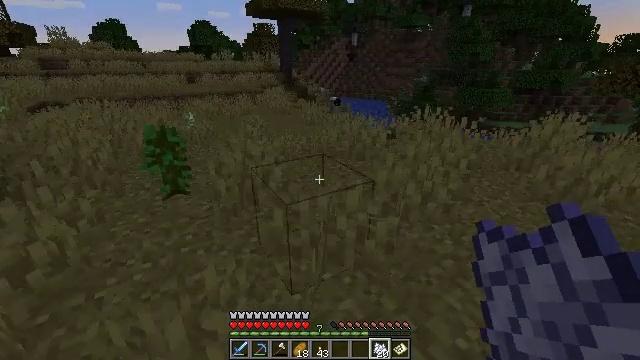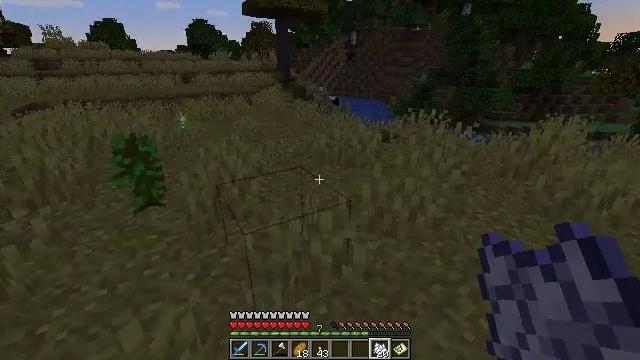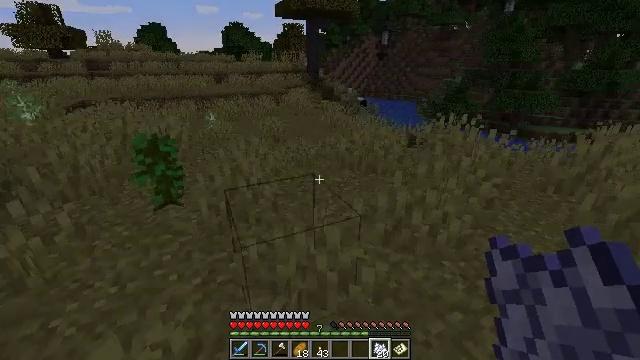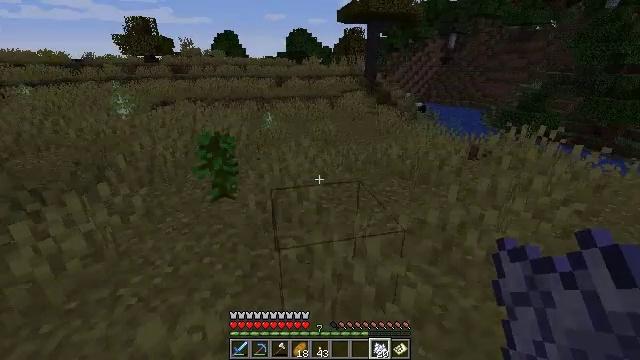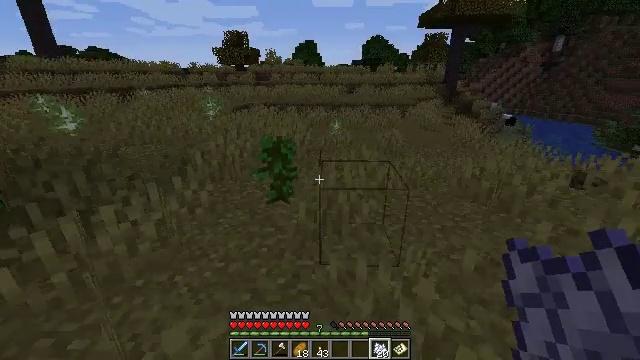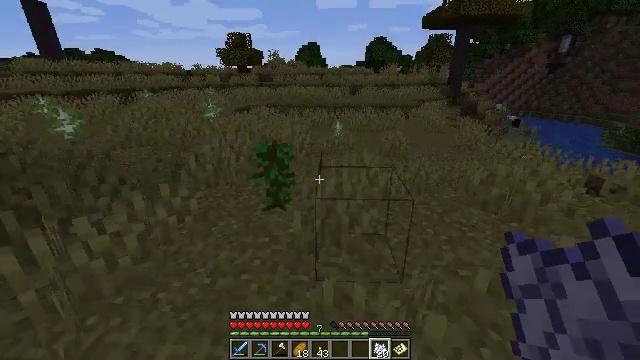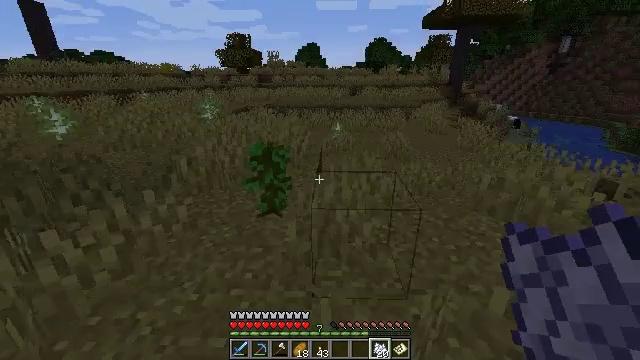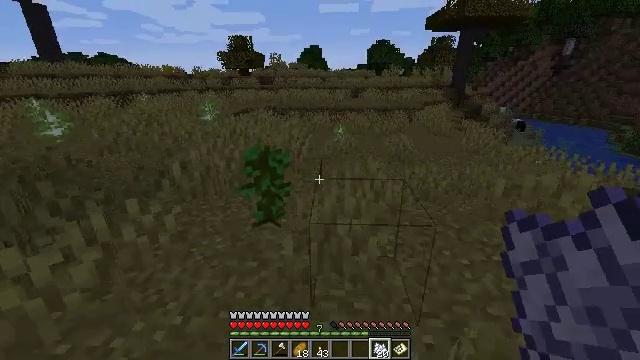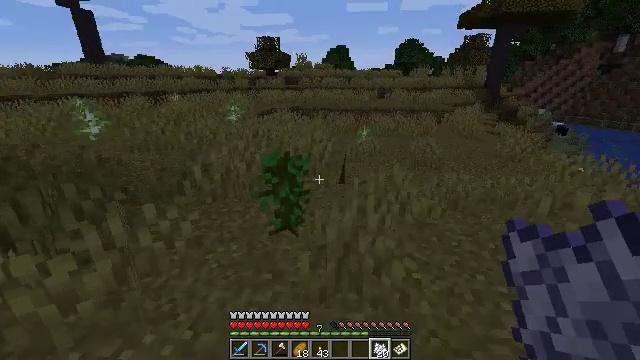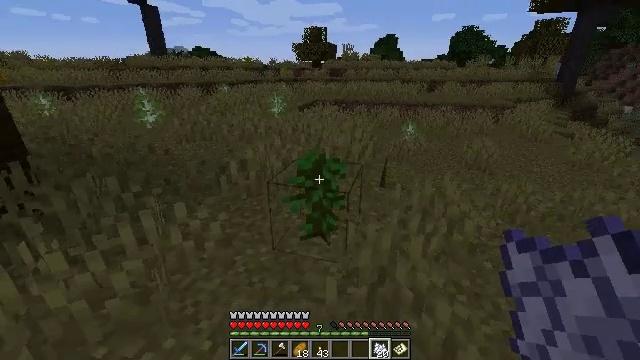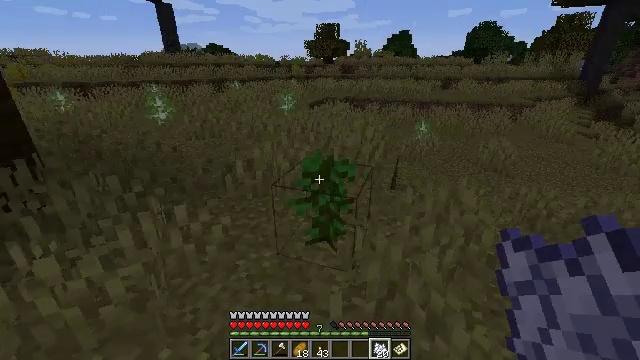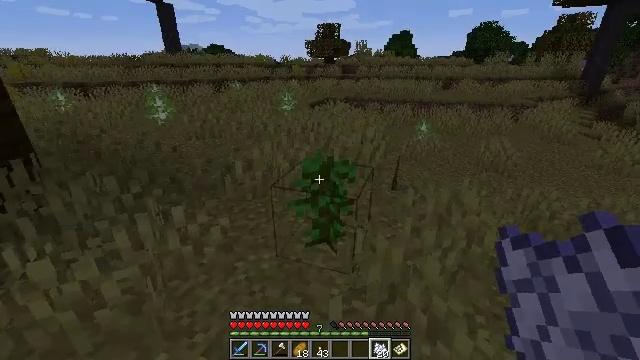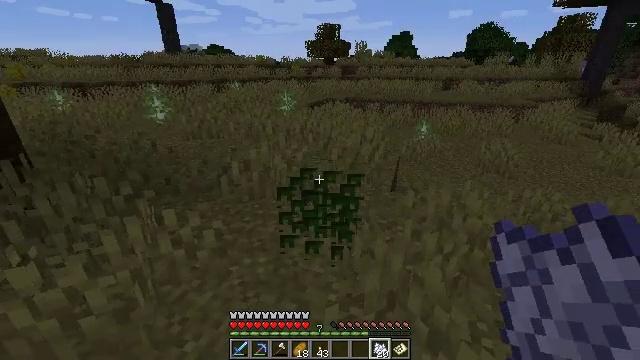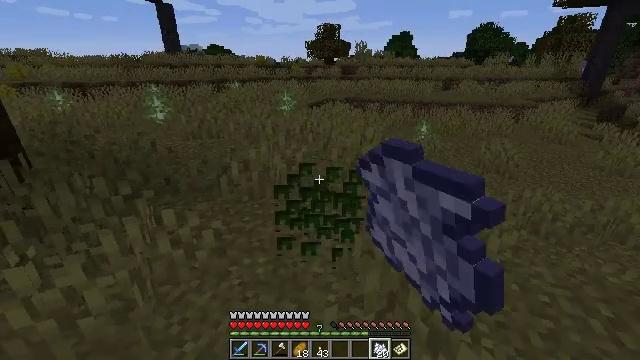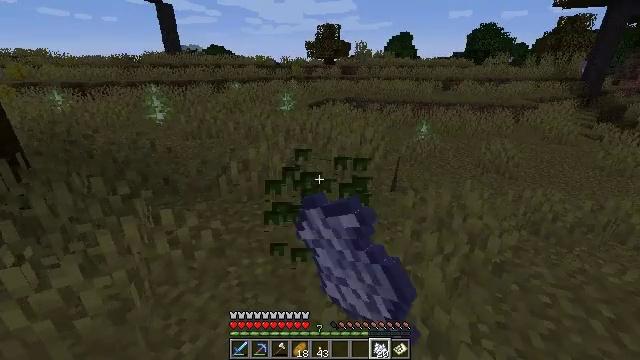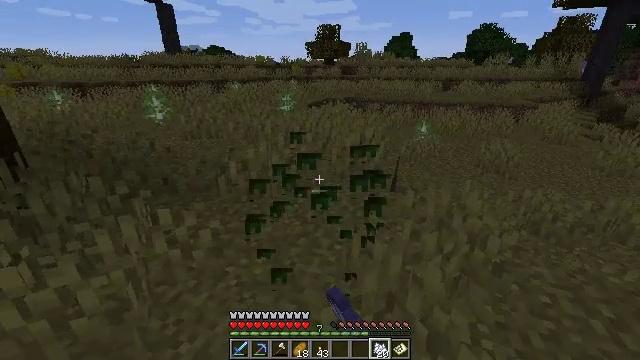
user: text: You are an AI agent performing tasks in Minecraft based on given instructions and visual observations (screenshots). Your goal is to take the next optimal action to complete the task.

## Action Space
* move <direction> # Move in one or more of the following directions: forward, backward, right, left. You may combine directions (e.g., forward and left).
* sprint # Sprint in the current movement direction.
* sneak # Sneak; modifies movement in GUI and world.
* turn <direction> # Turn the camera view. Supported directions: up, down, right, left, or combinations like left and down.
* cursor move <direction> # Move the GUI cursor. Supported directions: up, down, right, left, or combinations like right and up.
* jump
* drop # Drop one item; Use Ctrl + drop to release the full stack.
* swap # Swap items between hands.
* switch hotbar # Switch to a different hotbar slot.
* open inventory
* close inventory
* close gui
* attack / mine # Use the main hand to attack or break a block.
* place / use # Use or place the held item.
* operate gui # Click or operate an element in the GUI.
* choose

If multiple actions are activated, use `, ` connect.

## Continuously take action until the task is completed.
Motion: motion action
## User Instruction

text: Get a jungle sapling for replanting.
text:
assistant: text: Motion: move forward and move right
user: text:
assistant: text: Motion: move forward and move right, turn left
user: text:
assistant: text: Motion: move forward, turn left
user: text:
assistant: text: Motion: move forward, turn left and up
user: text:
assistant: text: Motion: move forward
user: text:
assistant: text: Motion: move forward
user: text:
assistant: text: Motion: move forward
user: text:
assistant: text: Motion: move forward, turn left
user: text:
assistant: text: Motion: move forward, turn left and down
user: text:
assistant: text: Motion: turn left
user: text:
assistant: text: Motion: no_op
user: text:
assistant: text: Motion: attack / mine
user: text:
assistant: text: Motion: attack / mine
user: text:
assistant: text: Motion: attack / mine
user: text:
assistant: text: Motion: no_op
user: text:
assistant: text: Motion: move forward
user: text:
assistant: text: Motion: no_op